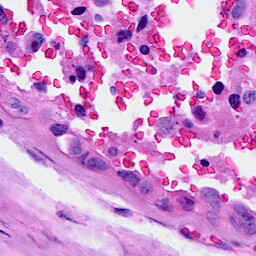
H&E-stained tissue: Breast